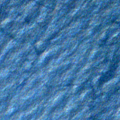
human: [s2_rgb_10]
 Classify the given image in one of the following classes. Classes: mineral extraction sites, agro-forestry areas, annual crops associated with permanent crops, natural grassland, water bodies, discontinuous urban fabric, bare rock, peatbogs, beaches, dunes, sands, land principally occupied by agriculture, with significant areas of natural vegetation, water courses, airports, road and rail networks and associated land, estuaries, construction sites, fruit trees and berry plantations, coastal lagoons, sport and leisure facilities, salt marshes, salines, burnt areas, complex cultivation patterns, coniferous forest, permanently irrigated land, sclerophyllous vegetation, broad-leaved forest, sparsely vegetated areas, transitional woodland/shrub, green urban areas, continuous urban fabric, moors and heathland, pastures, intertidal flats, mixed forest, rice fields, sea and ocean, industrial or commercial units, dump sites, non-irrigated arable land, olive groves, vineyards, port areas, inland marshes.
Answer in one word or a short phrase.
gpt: sea and ocean